Question: I'm new to Eclipse E4. I'm using part sash container. Is there a way to reduce the width of the left side? By default it container is separated by 50:50. I need that to be 30:70.
Sample screenshot. Here I need to reduce the width of left side. so that right side will have more space:

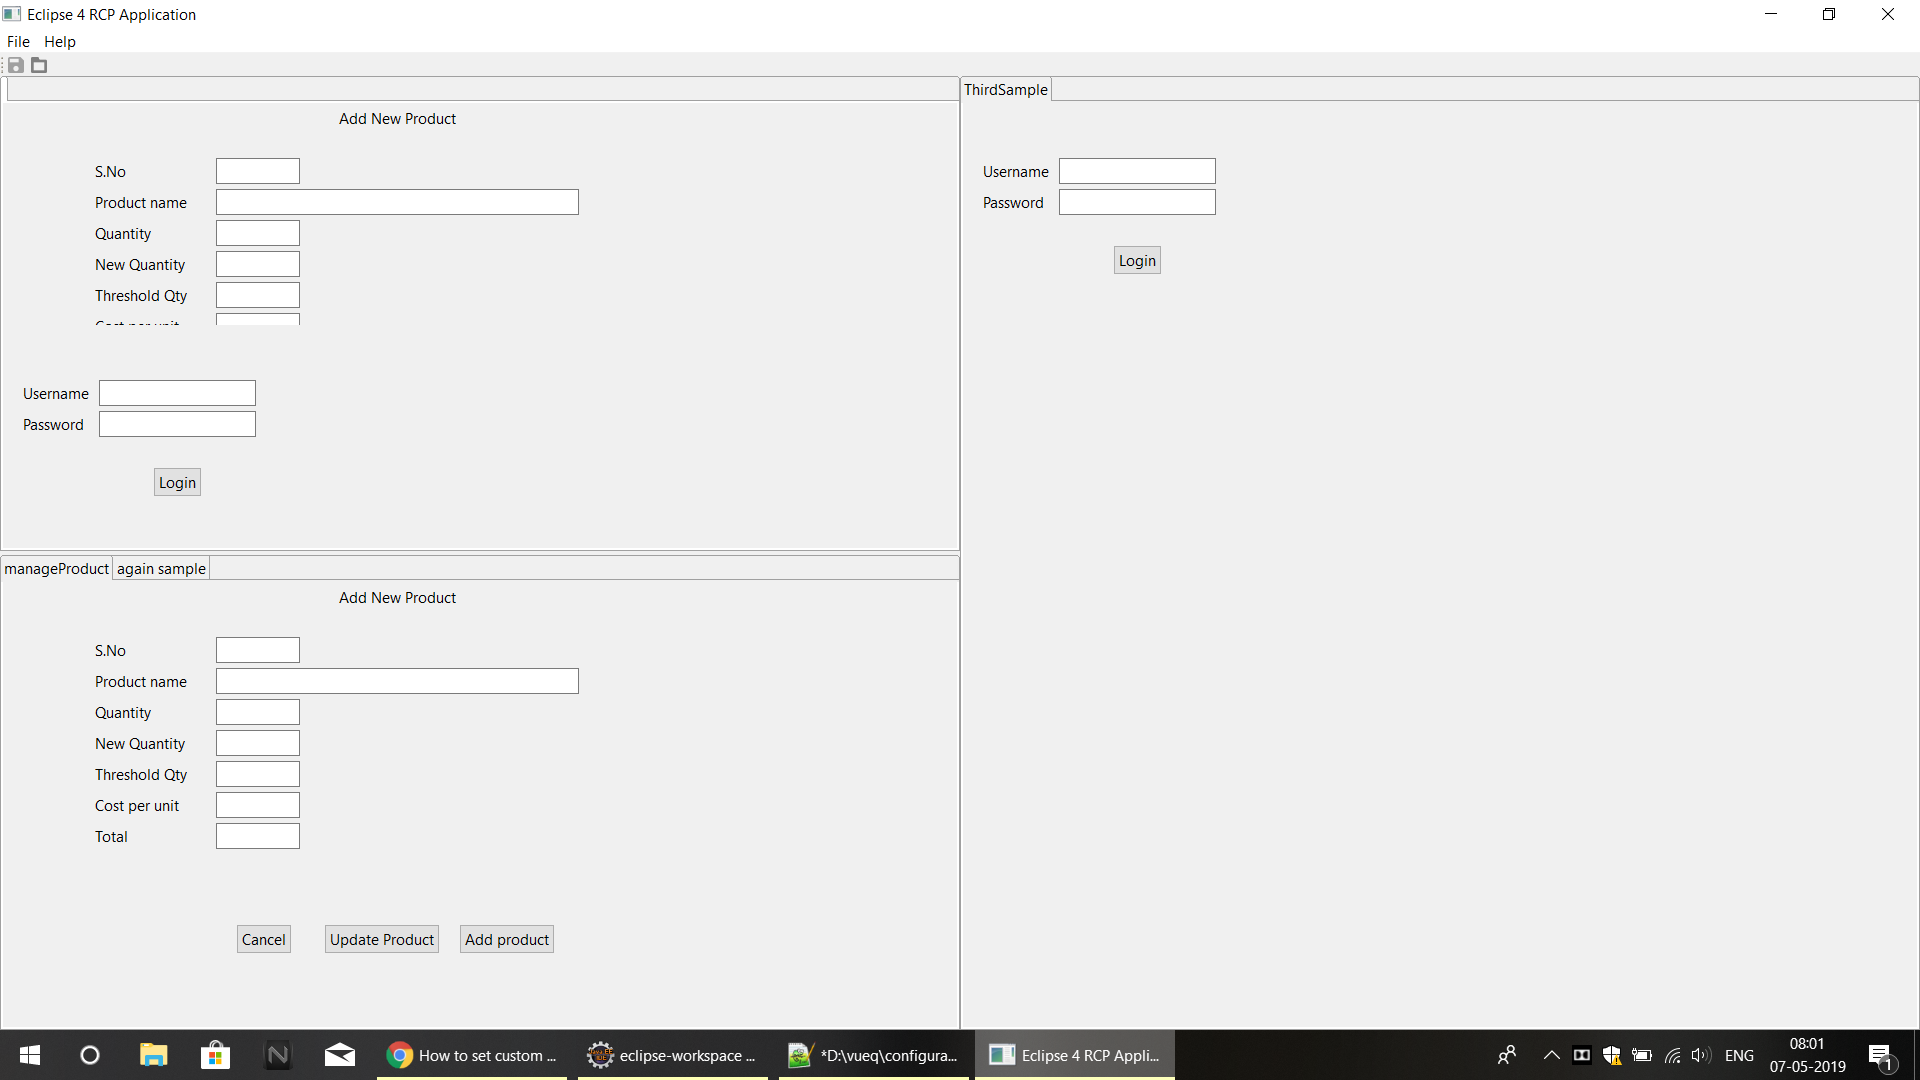
Answer: You do this by putting the relative sizes of the container's children in the 'Container Data' field of each child.
So if you have two children for your part sash container the first child could have a Container Data value of '30' and the second child a value of '70'.
Note: It is better to use larger relative size values to get smoother resizing - so something like 3000 and 7000 in this case. It is just the relative values that matter as far as the sizing is concerned.